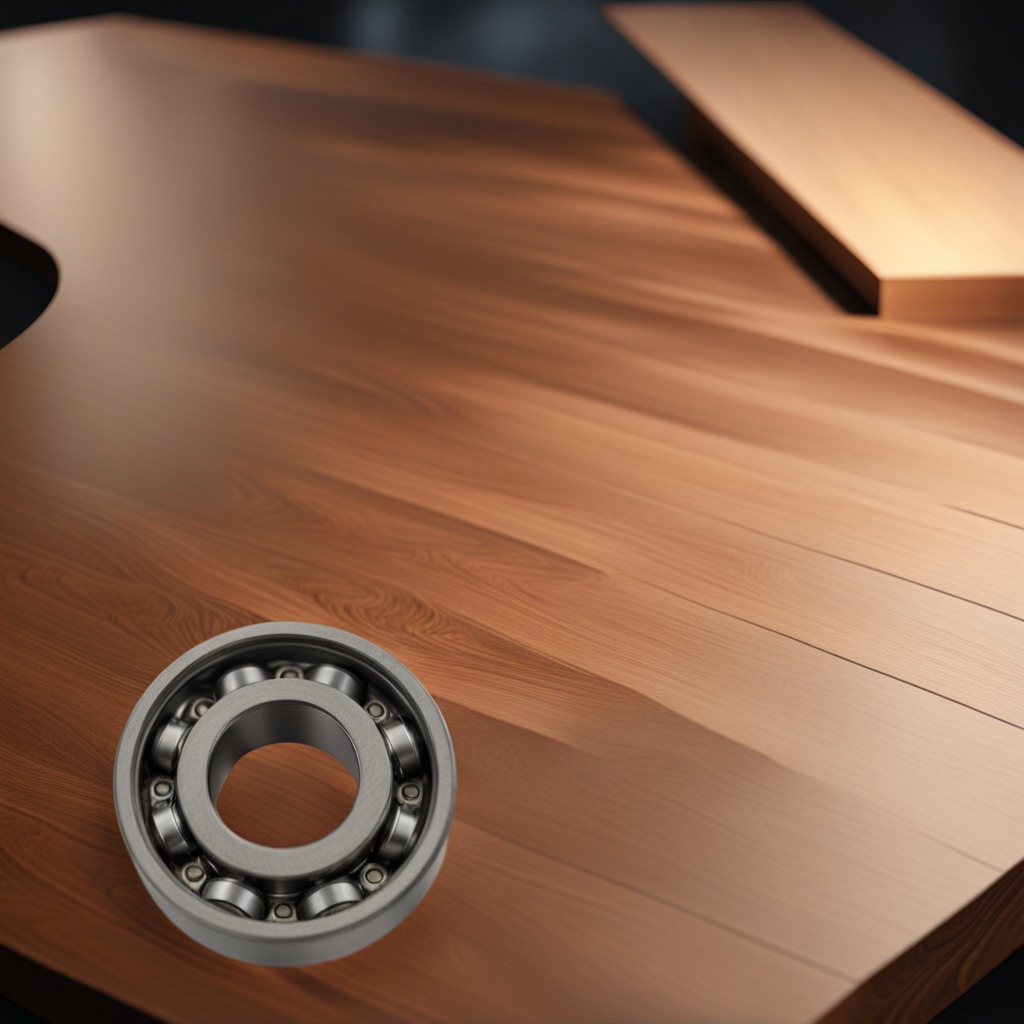
A metal ball bearing is lying on a wooden table in a carpentry studio.